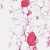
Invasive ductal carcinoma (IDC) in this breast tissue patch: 0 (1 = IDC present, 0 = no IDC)